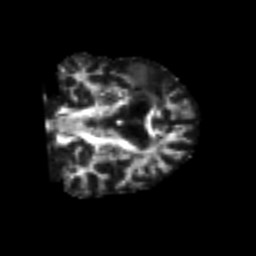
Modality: FA
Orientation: coronal
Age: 76
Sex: female
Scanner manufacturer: siemens
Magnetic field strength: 3 T
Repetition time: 4.987 s
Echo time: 0.0792 s